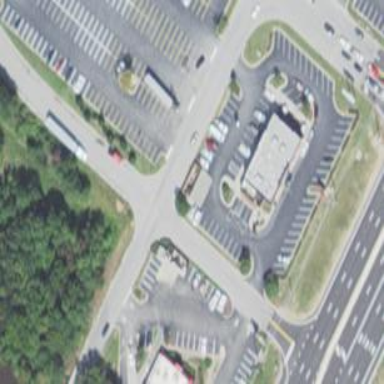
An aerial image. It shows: Street side parking area.